Interaction volume radius: 5 \u00c5
Interaction volume height: 10 \u00c5
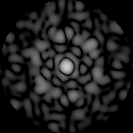
Disorder parameter: 0.7925